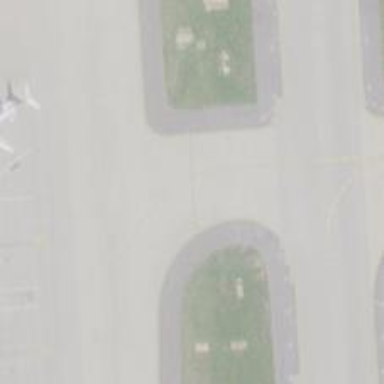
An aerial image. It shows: View of taxiway at the airport.